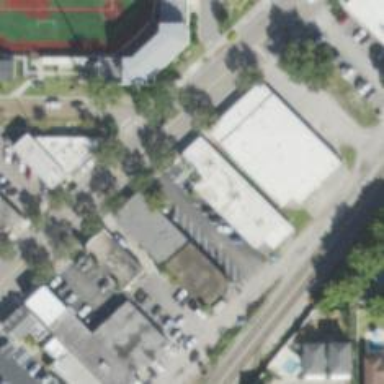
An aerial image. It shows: Commercial building.